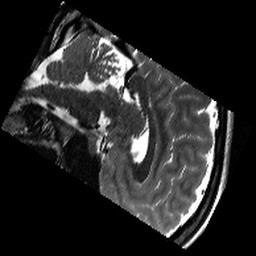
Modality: T2w
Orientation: sagittal
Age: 29
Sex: female
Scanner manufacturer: siemens
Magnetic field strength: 3 T
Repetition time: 11.39 s
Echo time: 0.09 s